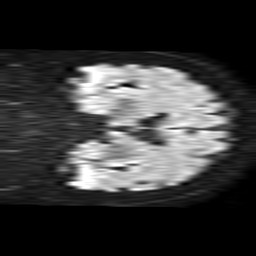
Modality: TRACE
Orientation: coronal
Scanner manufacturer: philips
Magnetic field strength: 1.5 T
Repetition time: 4.6 s
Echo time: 0.08517 s